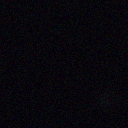
Screen state: off